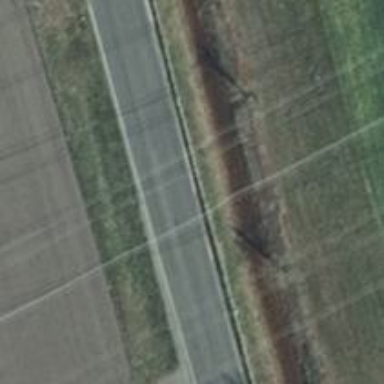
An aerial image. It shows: Secondary road with asphalt surface.